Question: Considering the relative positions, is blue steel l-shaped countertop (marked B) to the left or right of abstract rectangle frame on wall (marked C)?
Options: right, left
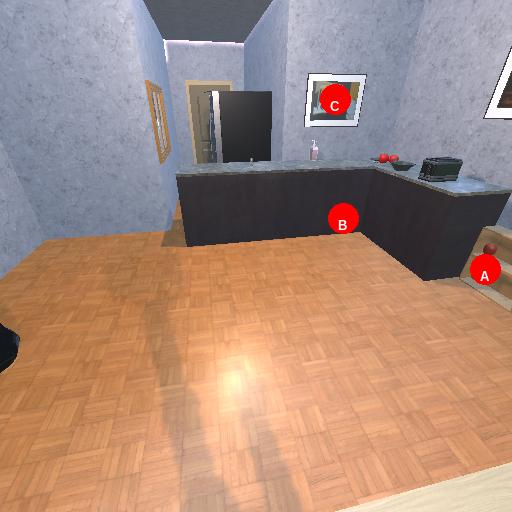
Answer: right